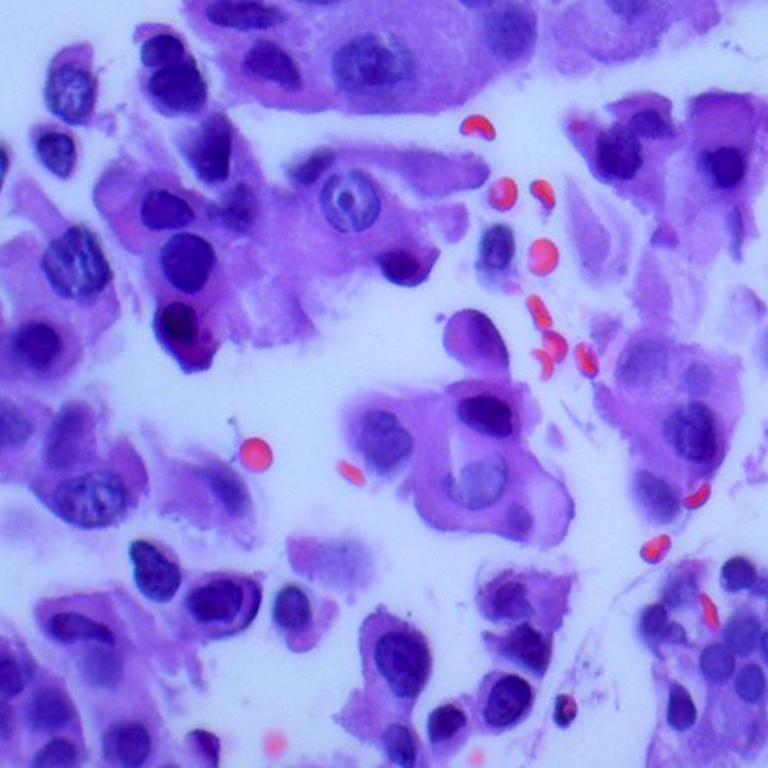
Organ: lung
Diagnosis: adenocarcinomas